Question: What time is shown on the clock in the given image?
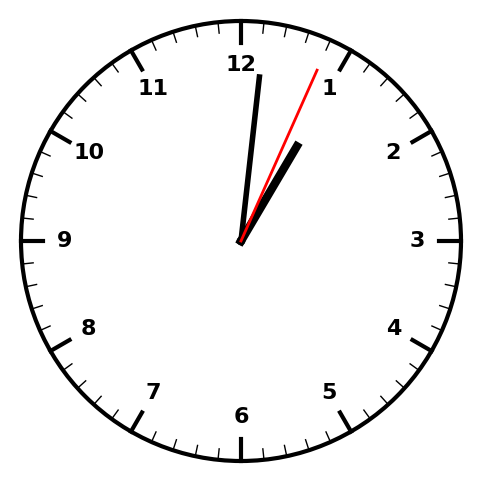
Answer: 01:01:04